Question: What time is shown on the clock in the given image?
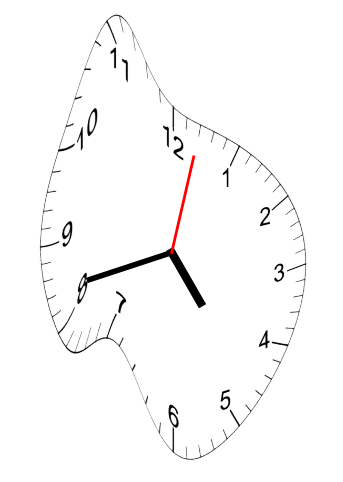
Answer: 04:42:02